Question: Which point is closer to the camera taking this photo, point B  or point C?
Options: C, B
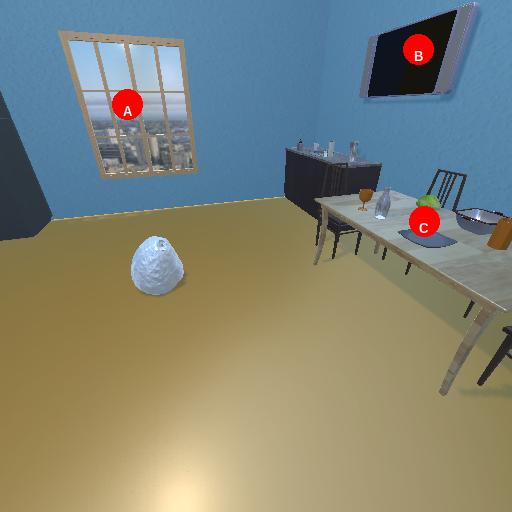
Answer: C